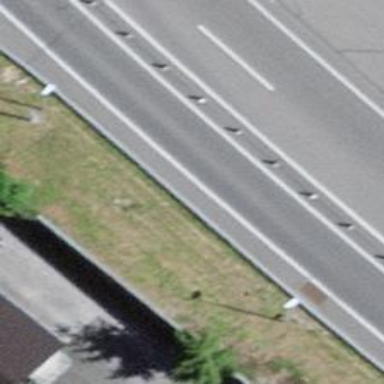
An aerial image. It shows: Bollard.